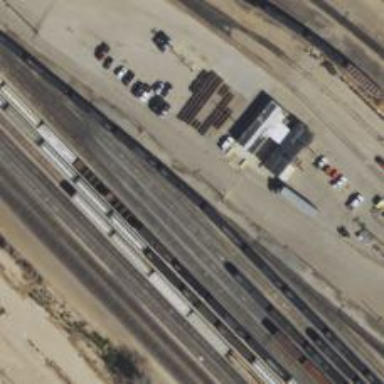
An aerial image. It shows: Railway yard used for servicing trains.